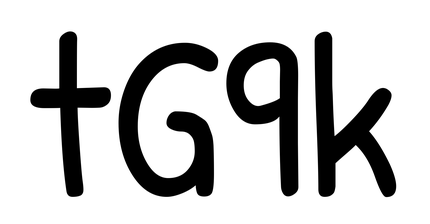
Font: PatrickHand-Regular